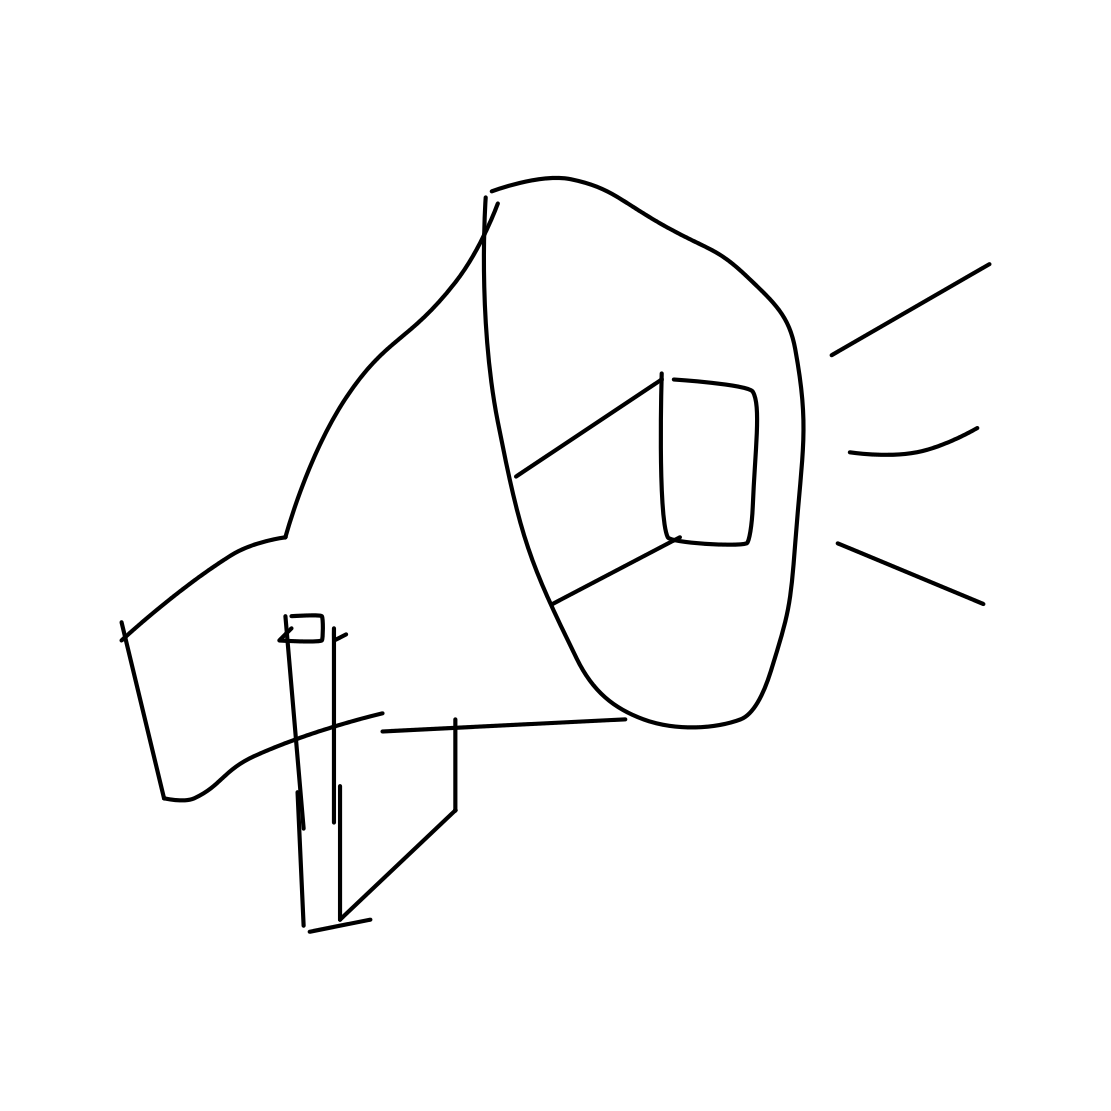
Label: loudspeaker